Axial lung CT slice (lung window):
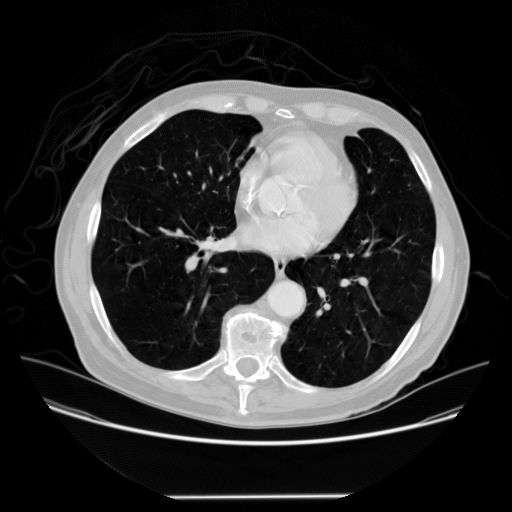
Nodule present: no